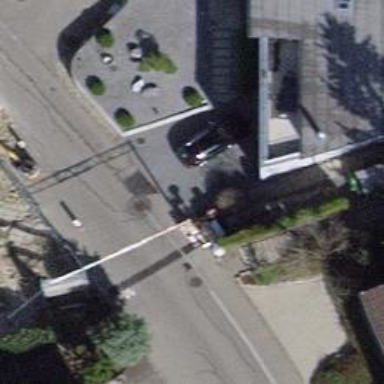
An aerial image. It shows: Asphalt sidewalk along the footway.